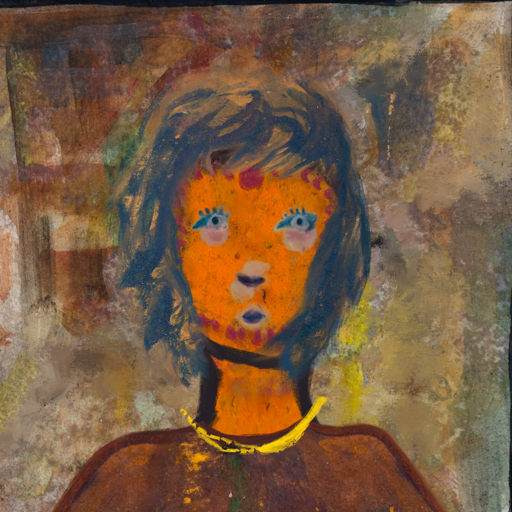
Background: Mosgoul, Head And Neck Front: Doll, Face Front: Hill_Girl, Bust: Comrade, Hair Front: InTheSun, Head Accessory: Blank, Second Necklace: Blank, Necklace: Irani_1, Baby: Blank